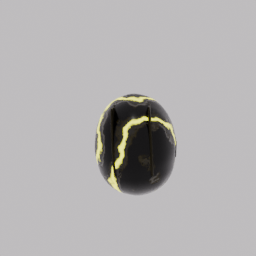
Label: tools